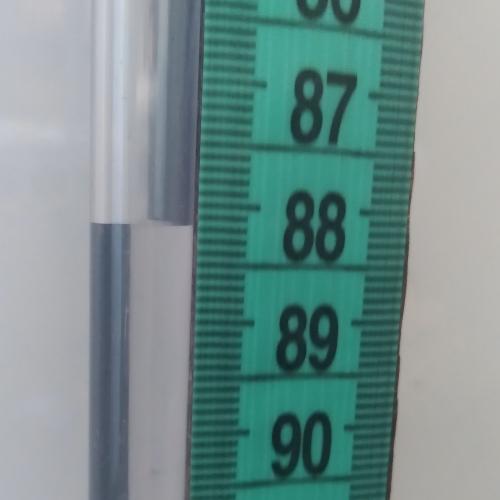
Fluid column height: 88.2 cm